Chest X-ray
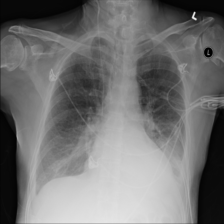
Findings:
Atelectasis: negative
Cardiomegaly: negative
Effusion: positive
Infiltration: negative
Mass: negative
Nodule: negative
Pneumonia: negative
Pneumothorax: negative
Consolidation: negative
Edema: negative
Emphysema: negative
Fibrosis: negative
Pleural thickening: negative
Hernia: negative